Chest X-ray:
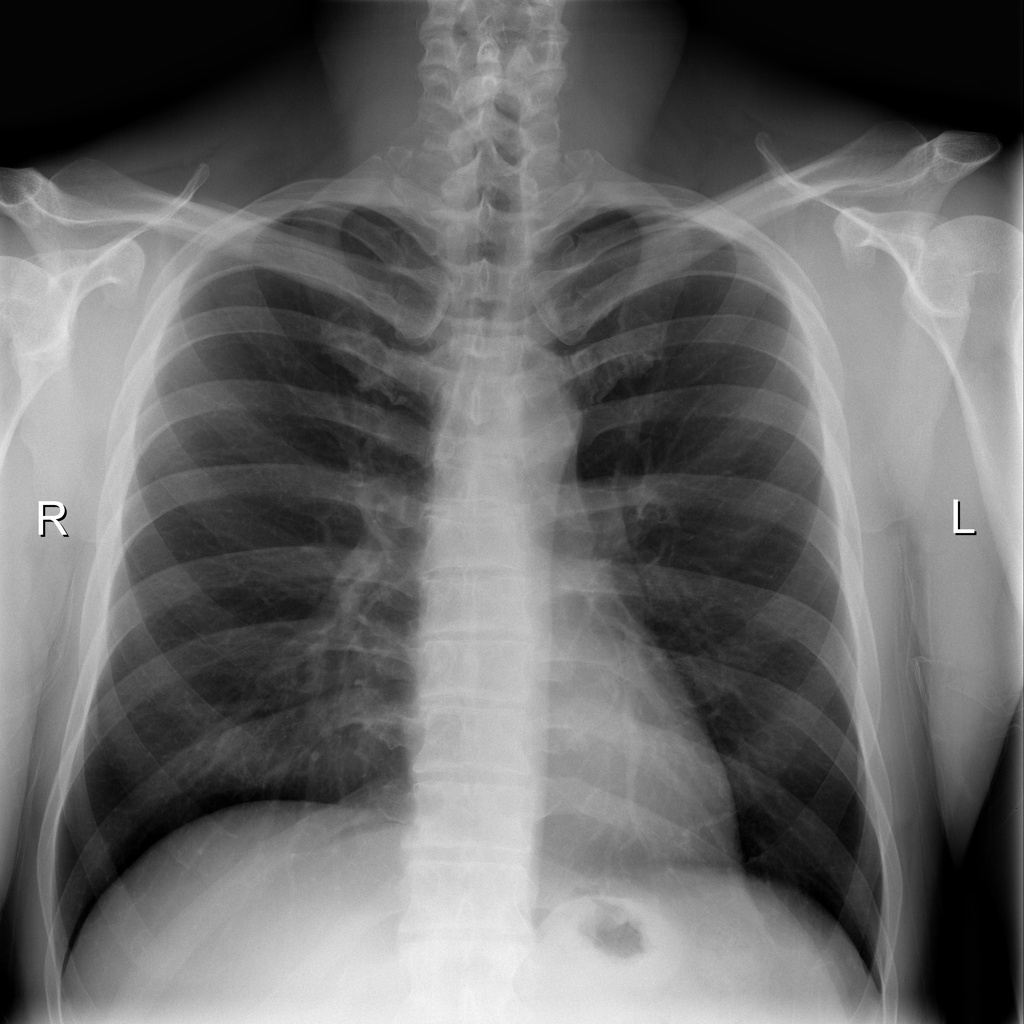
No abnormal finding: yes